Question: I need the title to research and not sure what suitable in this case, the google map is annoying and it will crash the entire design of the website. may i know how could i make a curtain or image-like on top of the embeded google map, when user hover the image will slide up and showing the google map ?
Thank you for reply

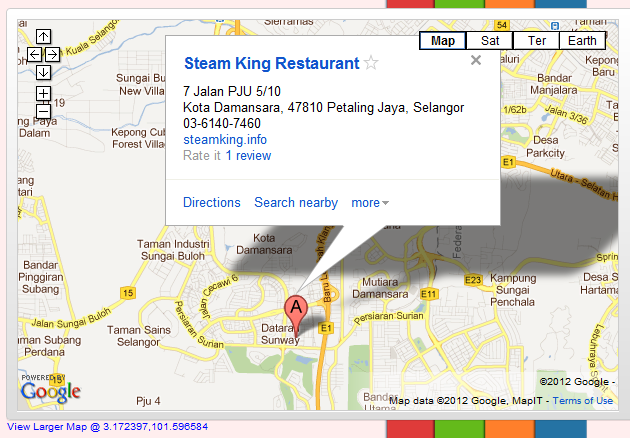
Answer: I assume you have tried to place a '<div>' over the top of the map using jQuery to slide the curtain up?
This slides the wrong way, but you get the idea in this <URL>
'''
<div id="map"></div>
<div id="curtain"></div>
'''
'''
#map{
background-image: url('http://0.tqn.com/d/webtrends/1/0/e/2/-/-/google-maps-walk-2.jpg');
height:400px;
width:400px;
}
#curtain{
background-image: url('http://www.vectordiary.com/isd_tutorials/005_curtain/step02_2.gif');
height:400px;
width:400px;
margin-top:-400px;
}
'''
'''
$('#curtain').click(function(){
$(this).slideUp("slow");
});
'''